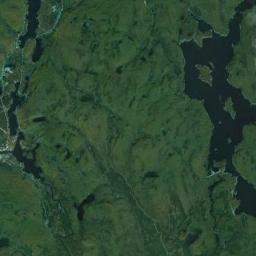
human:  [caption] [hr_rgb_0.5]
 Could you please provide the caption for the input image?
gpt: This wetland is totally covered with vegetation .

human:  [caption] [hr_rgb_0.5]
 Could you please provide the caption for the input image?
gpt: There are many different areas of water surrounded by wetlands .

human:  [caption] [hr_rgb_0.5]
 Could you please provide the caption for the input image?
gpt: The wetland consists of green plants and water .

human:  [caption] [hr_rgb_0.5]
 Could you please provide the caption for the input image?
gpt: The surface of the lake in a wetland is covered with a large dense dark green and light green mixed plants .

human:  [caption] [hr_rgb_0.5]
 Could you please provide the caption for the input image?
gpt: There are many green areas and some water areas on the wetland .